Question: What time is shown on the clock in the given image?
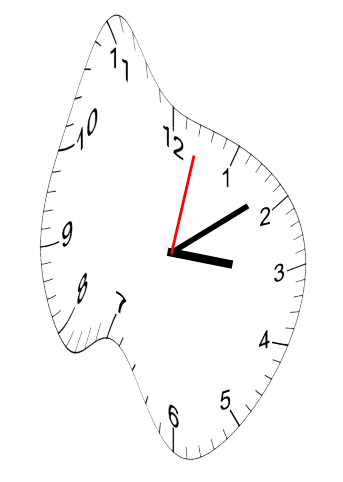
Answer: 03:09:02